Question: I have a web app for iPhone, and I use the 'UIWebView' option through PhoneGap.
When alerting it shows the name of the html page:

How can I hide it ('login.html')?
I use the 'alert' function with 'JavaScript':
'''
alert("Email and Password do not match.");
'''
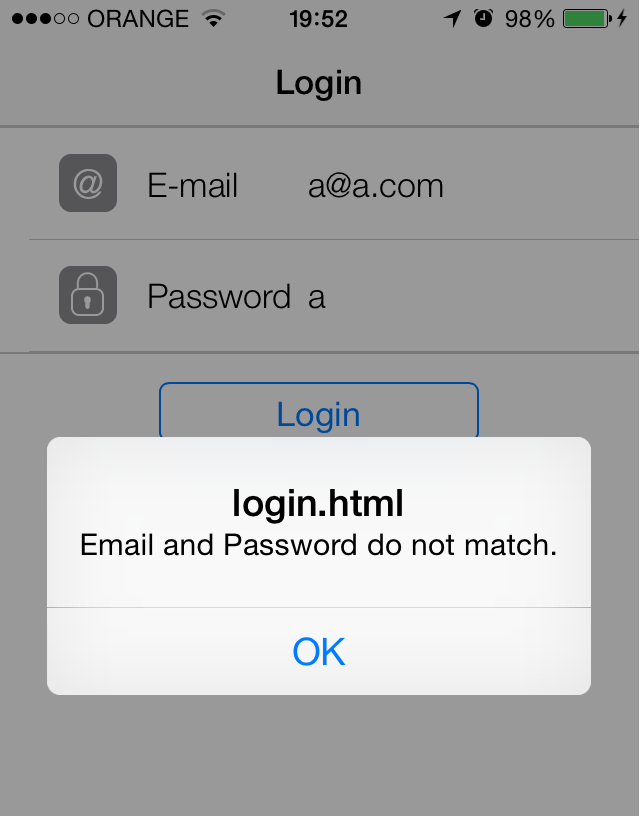
Answer: Yes in ios phonegap pages will show the page name in alert. You need to use notification plugin to avoid that.
Here is the plugin
<URL>
You only need the dialog plugin, not the vibration
'''
cordova plugin add org.apache.cordova.dialogs
'''
To use it, you need
'''
navigator.notification.alert(
'You are the winner!', // message
alertDismissed, // callback
'Game Over', // title
'Done' // buttonName
);
'''